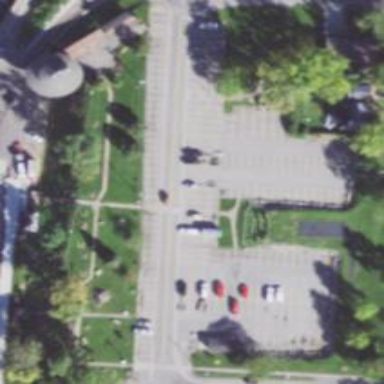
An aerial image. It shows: Park.